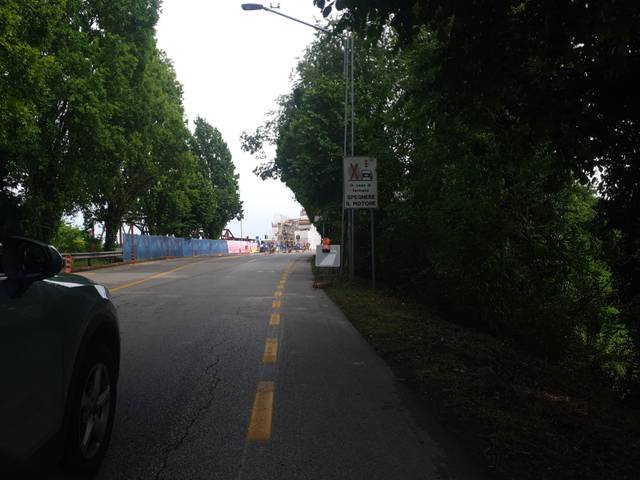
Region: Italy
Coordinates: 45.385, 11.899